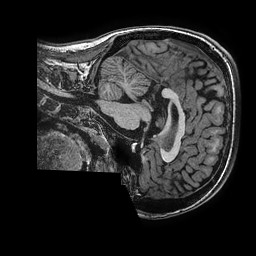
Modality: T1w
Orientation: sagittal
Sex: female
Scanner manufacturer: ge
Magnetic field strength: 3 T
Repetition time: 0.0077 s
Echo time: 0.003436 s